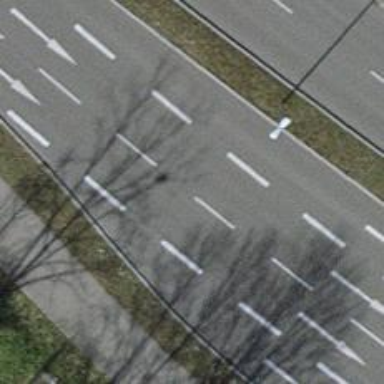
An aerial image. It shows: Primary highway with separate asphalt sidewalks.